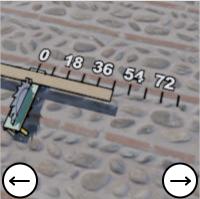
Task: length
Answer: 45
First scale value: 18.0